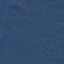
Label: Forest